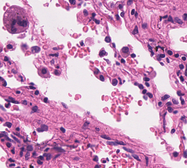
Tumor epithelial tissue: no
Tumor-associated stroma tissue: no
Normal tissue: yes